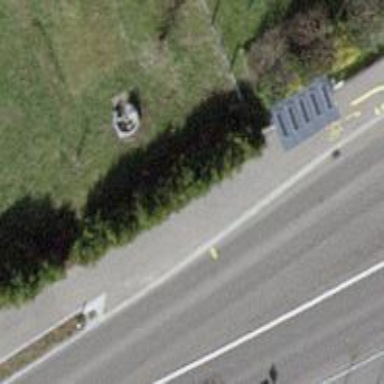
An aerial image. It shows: Bus stop with platform for public transport.